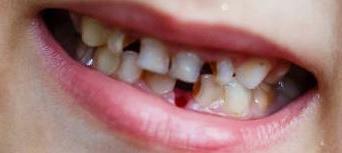
Condition: hypodontia